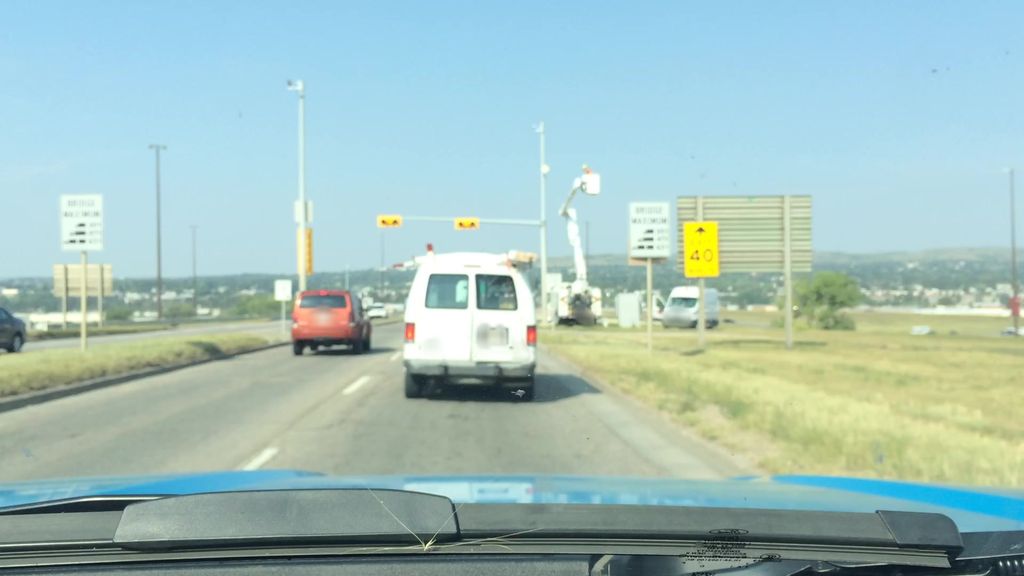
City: calgary